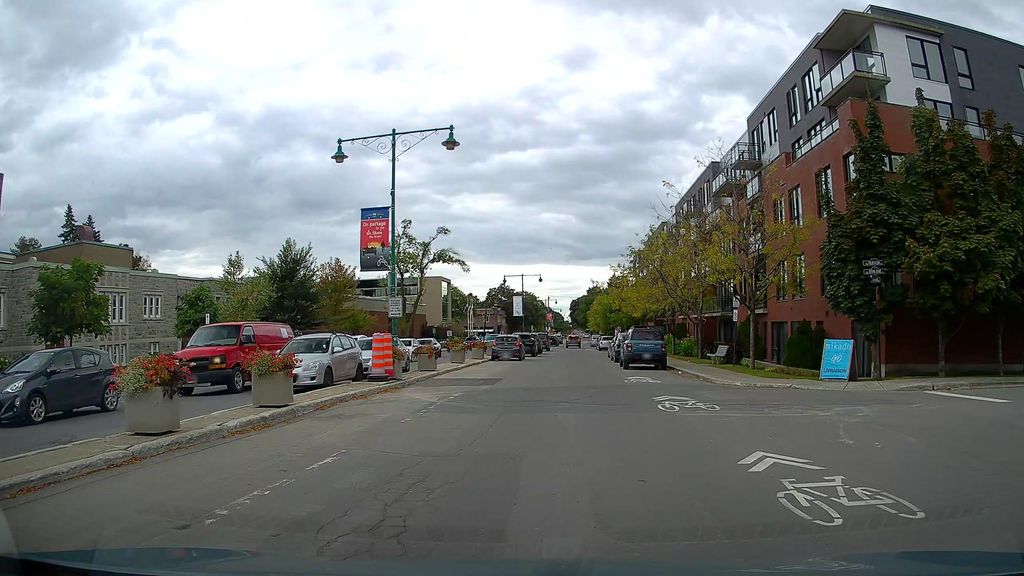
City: montreal